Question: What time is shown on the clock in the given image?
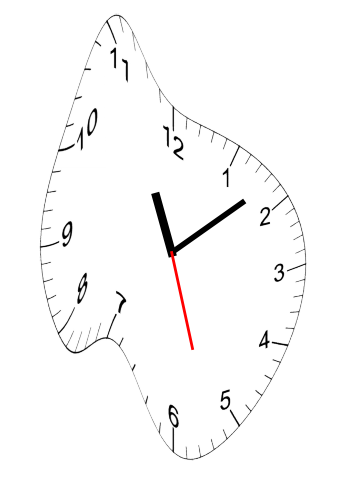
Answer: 11:08:27